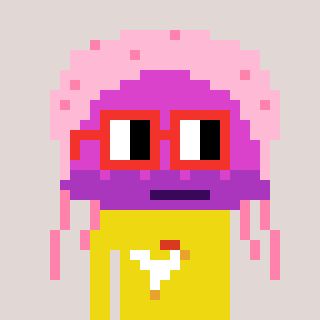
a pixel art character with square red glasses, a jellyfish-shaped head and a yellow-colored body on a warm background